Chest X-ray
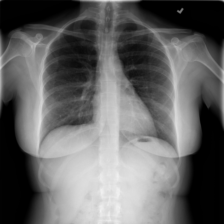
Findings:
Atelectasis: negative
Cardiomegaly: negative
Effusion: negative
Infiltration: positive
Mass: negative
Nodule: negative
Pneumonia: negative
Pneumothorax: negative
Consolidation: negative
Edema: negative
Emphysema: negative
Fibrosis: negative
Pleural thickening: negative
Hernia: negative